Question: I'm trying to create a script, which signs up on a website, but I am somehow not able to let it click the button. No error messages or anything at all. The animation looks like the button has been clicked, but the site won't load up the next page.
The HTML source code is as followed: <URL>
'''
<div class="main_full_container">
<div id="main" class="main_container content_container">
<div class="flex_container">
<main class="main_content">
<div>
<div>
<form method="post" action="" class="js-register_form">
<input type="hidden" name="register_auth" class="js-register_auth" value="99ce8">
<div>
<div class="login_row">
<div class="login_row__icon">
<svg class="ysvg" style="width: 60px; height:60px"><use xlink:href="/images/93636_0529/bg/icons/sprites/desktop/main/sprite.svg#letter"></use></svg>
</div>
<div class="login_row__text">
<div class="login_row__headline">
Sign up for free!
</div>
<div class="login_row__subheadline">
</div>
</div>
</div>
<div class="flex_row--centered">
<input type="hidden" name="action" value="register">
<a name="Email"></a>
<div class="register__container">
<div class="topmargin">
<label>
<div style="padding:0 3px 3px">E-Mail</div>
<input class="js-register_email" id="email" type="email" name="email" required="" value="">
</div>
<div class="topmargin">
<div class="ysb-pos-middle">
<button class="ysb js-register ysb-highlight" type="submit">Sign up for free "</button>
</div>
</div>
</div>
</div>
<div class="login_alternatives">
<div class="login_alternatives__or"><span>or</span></div>
<div>
<a href="https://accounts.google.com/o/oauth2/">Sign in with Google</a>
</div>
<a class="js-social_media_login_info small" href="#">Meaning</a>
</div>
</div>
</form>
</div>
</div>
<script type="text/javascript">document.forms[0].email.focus();</script>
</main>
</div>
</div>
</div>
'''
After I typed in the e-mail through the input field, I want the bot the to click the 'Sign up for free "' button.
The XPath of the button is:
'''
//*[@id="main"]/div/main/div/div/form/div/div[2]/div/div[2]/div/button
'''
I already tried different things..
Through the normal click-function:
'''
driver.find_element_by_xpath('//*[@id="main"]/div/main/div/div/form/div/div[2]/div/div[2]/div/button').click()
'''
Through "execute script":
'''
driver.execute_script("arguments[0].click();", driver.find_element_by_xpath('//*[@id="main"]/div/main/div/div/form/div/div[2]/div/div[2]/div/button'))
'''
And also tried the solving approaches from this thread: <URL>

(Obviously not at once, but neither of them worked.)
Furthermore adding a sleep time didn't lead to any helpful effects.
I don't get any error messages, except a TimeOut when I use one of the last approaches. The script clicks the button, but nothing happens.
Any help is highly appreciated! Thanks in advance
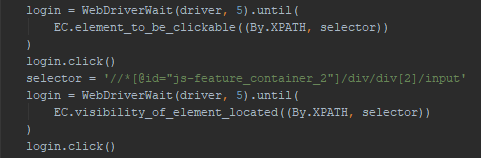
Answer: Have you tried this:
'''
find_element_by_tag_name("button").click()
'''
If that doesn't work there is also 'submit()':
'''
find_element_by_tag_name("button").submit()
'''